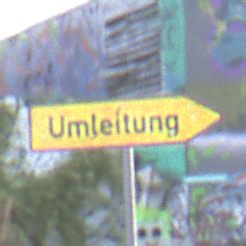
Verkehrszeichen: UmleitungswegweiserRechtsweisend
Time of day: MorningAfternoon
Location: Outdoor (Urban)
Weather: PartlyCloudy
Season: NotSpecified
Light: Natural